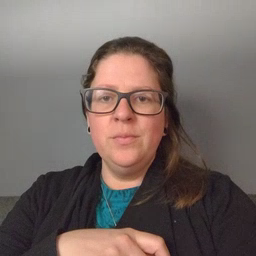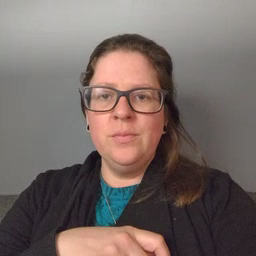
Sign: pencil